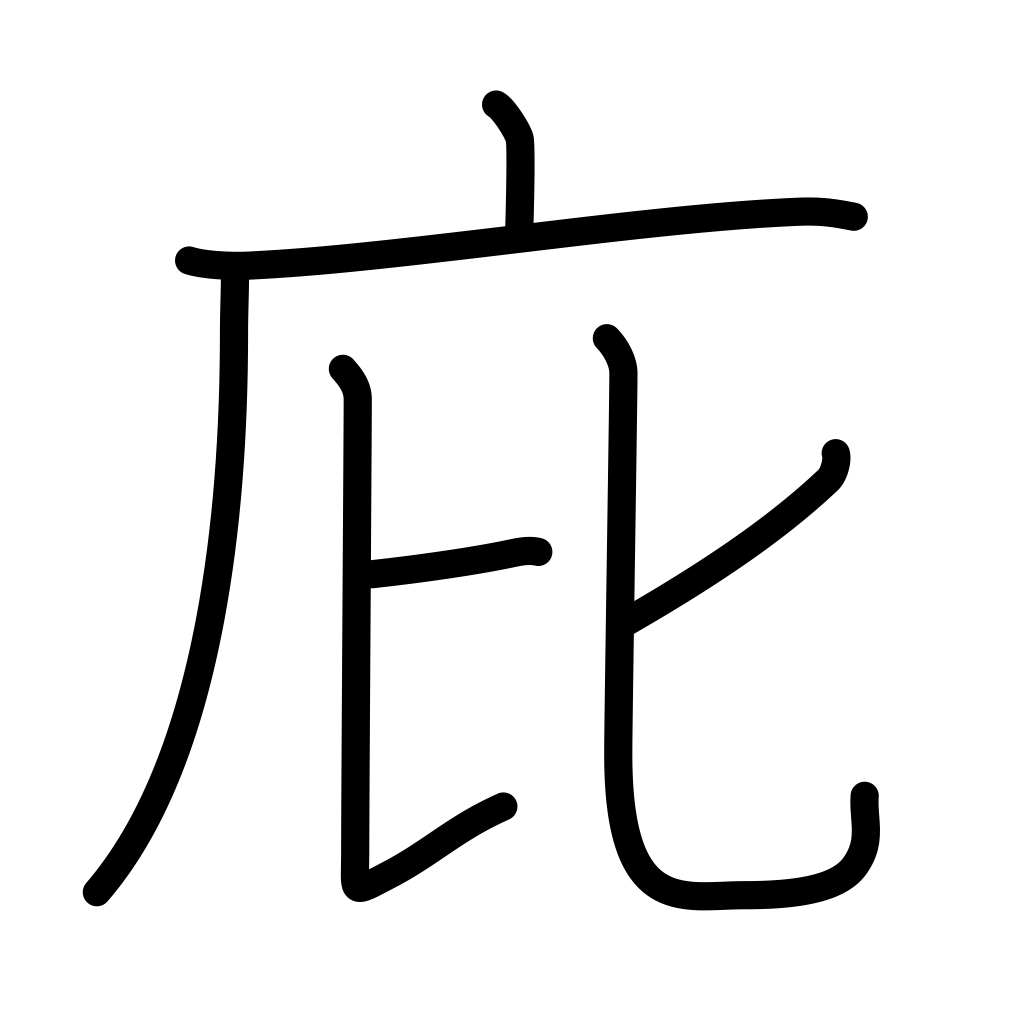
Meaning: protect, shield, defend, eaves, canopy, penthouse, visor